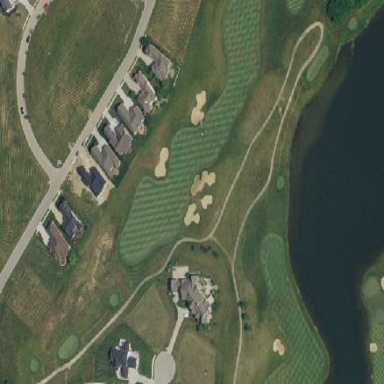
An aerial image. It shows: Golf fairway surrounded by grass.